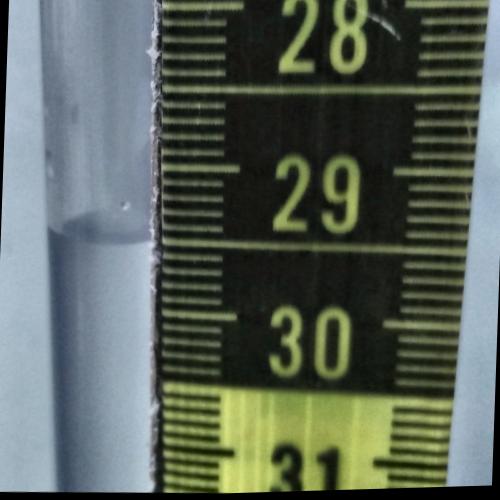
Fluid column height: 29.5 cm